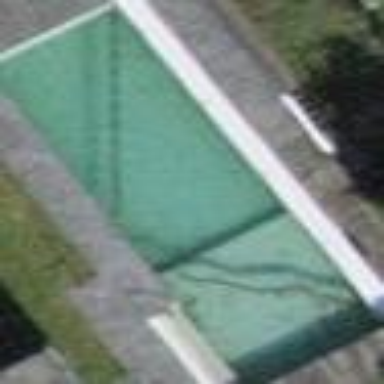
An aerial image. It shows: Swimming pool located in leisure land.